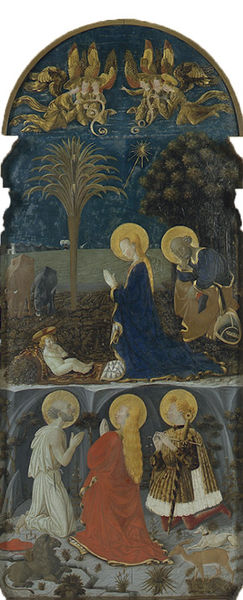
Titel: Anbetung des Kindes vor nächtlicher Landschaft mit den Heiligen Hieronymus, Magdalena und Eustachius
Künstler: Meister der Karlsruher Anbetung
Standort: Karlsruhe
Institution: Staatliche Kunsthalle Karlsruhe
Schlagwörter: baum, blau, dunkel, felsen, flügel, gott, gruppe, himmel, mann, nackt, schlaf, umhang, wolken, bäume, frauen, gelb, grün, menschen, bunt, fenster, frau, haar, hintergrund, männer, nacht, weiss, gras, hund, rot, tier, tiere, malerei, ornament, alt, blond, wand, bibel, geschichte, bild, hände, öl, kühe, natur, vieh, kirche, sonne, boden, gold, haare, mantel, drei, gewänder, kind, pflanzen, gotik, höhle, esel, engel, garten, liegen, bogen, stab, fels, mauer, kuh, rind, baby, palme, paradies, mond, lamm, schaf, motiv, orient, religion, stern, schwert, knien, beten, gebet, altar, heiligenschein, hintergund, nimbus, reh, christus, jesus, jesus christus, christlich, mittelalter, religiös, stall, beeten, heiliger, palmen, posaunen, könige, löwe, heilige, fresko, kirchlich, anbeten, verehrung, heilig, maria, anbetung, betend, christen, mutter gottes, ochse, hirten, erzengel, petrus, ziege, schrein, christentum, garten eden, weise, fresco, ikone, altarbild, aureole, josef, joseph, michael, geburt, krippe, säugling, lager, weihnachten, ochs, kamel, jesuskind, trompete, retabel, stifter, christ, heiligenscheine, katholisch, einsiedler, gabriel, caspar, aura, morgenland, tafelmalerei, bethlehem, heilige drei könige, christi geburt, melchior, glorien, sohn gottes, christkind, grippe, heiligen drei könige, 3, s, heilige 3 könige, mutter maria, abetung, balhasar, heiliger michael, kind kleid, sternbeten, mariea, geburthirten, joseef, mutter mariea, beten#rot, prophet markus